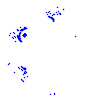
Particle: proton